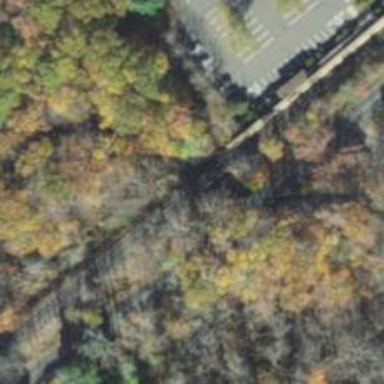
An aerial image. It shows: Railway bridge.